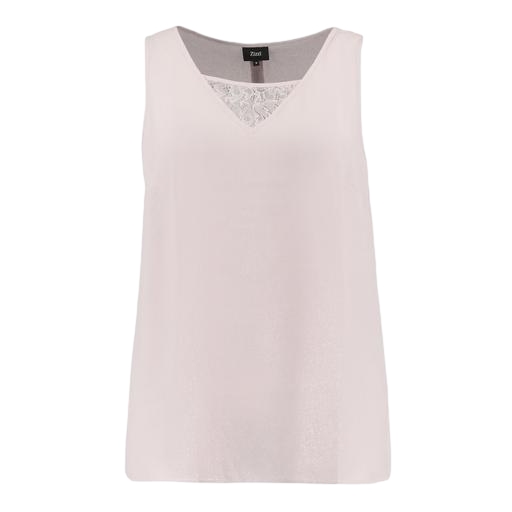
pink lace-accented top, fancy tank top, pink plus size layered top only macy, white background